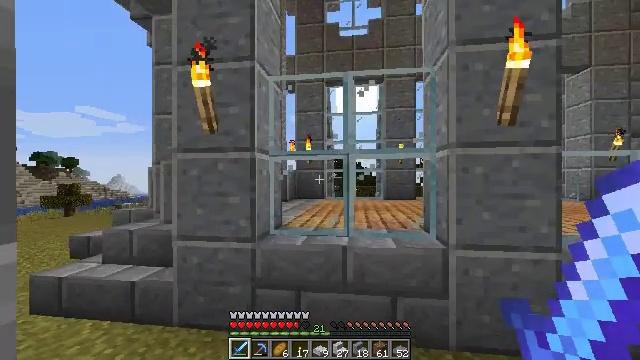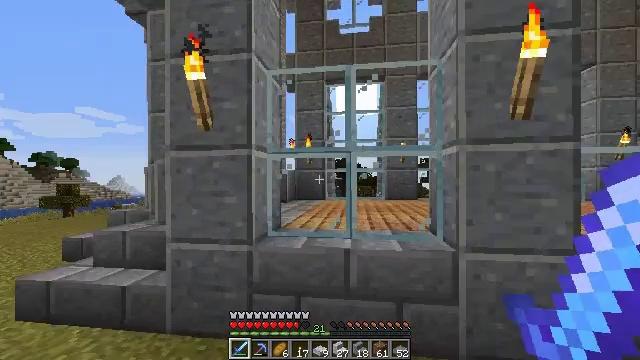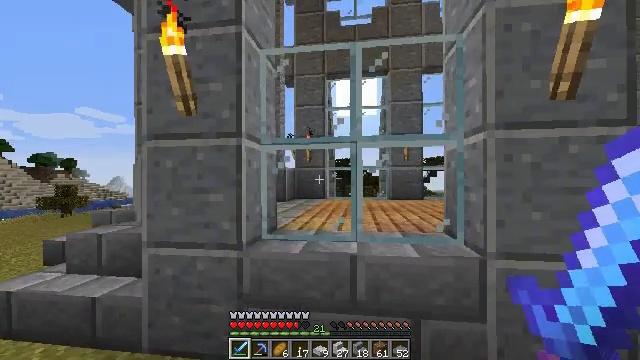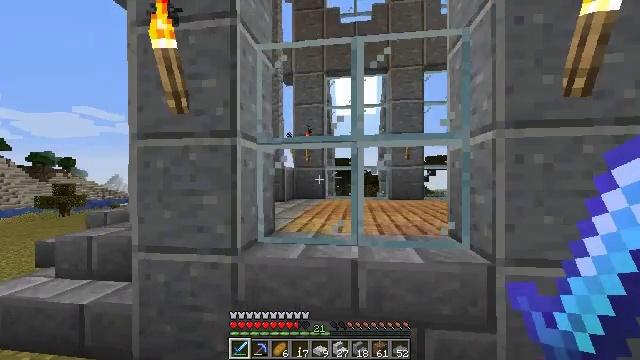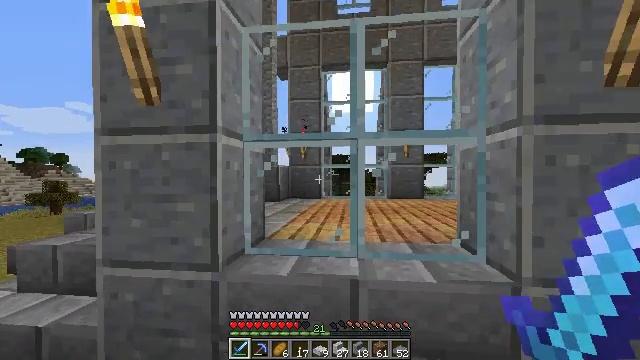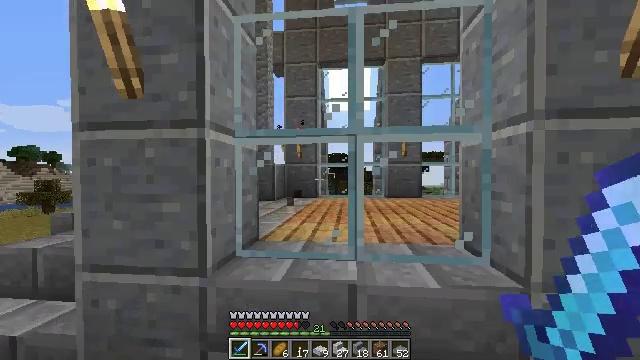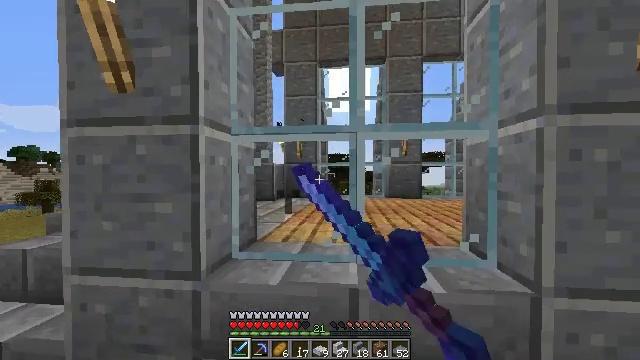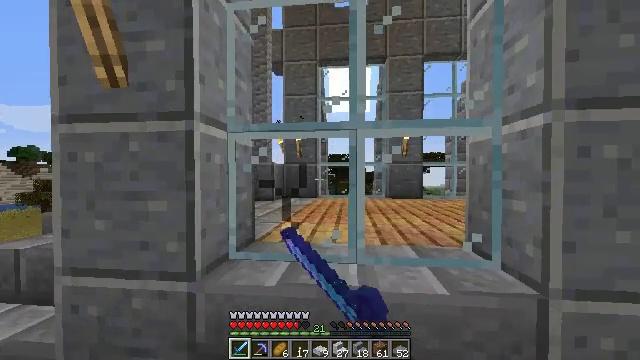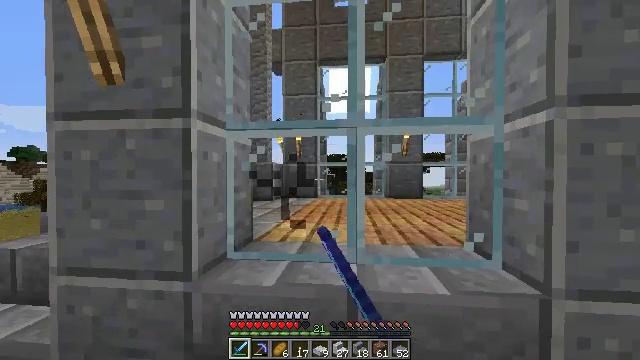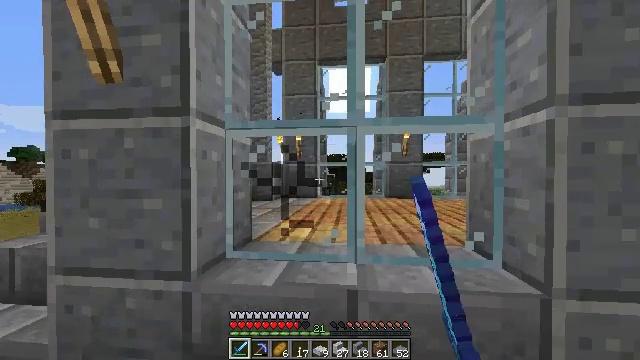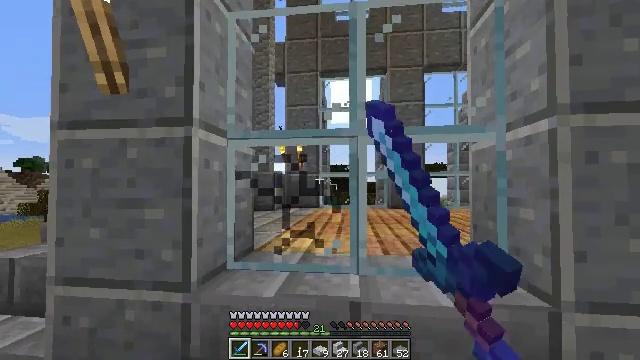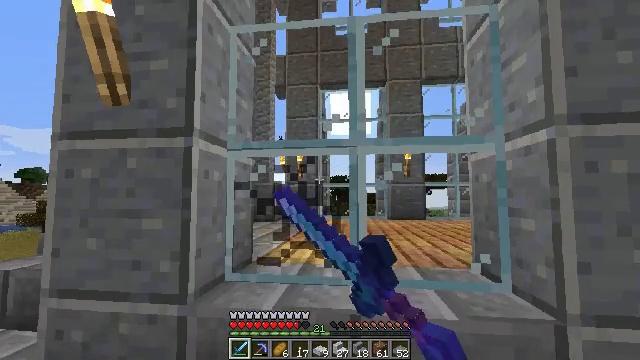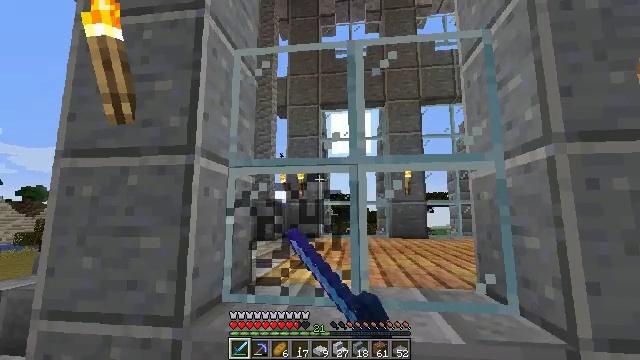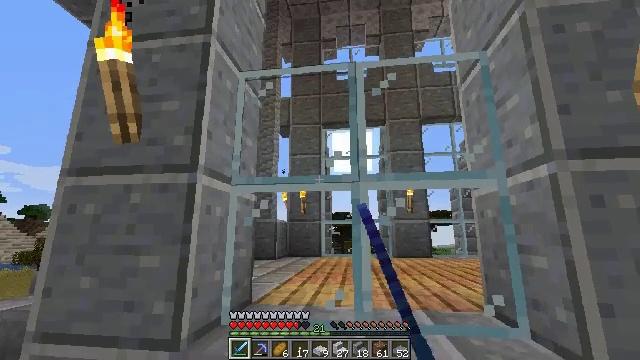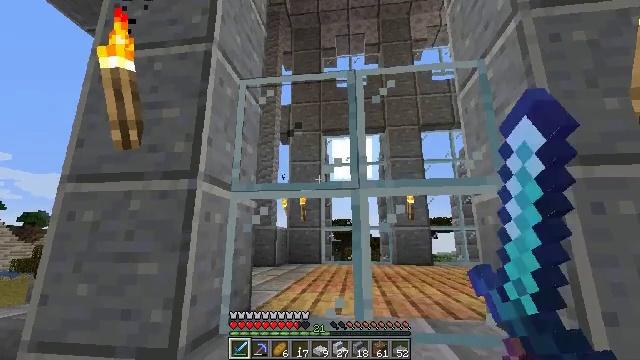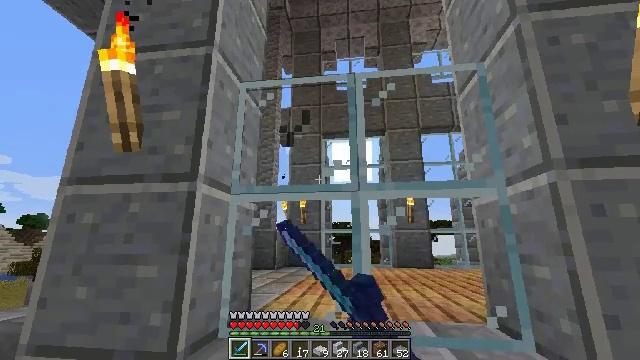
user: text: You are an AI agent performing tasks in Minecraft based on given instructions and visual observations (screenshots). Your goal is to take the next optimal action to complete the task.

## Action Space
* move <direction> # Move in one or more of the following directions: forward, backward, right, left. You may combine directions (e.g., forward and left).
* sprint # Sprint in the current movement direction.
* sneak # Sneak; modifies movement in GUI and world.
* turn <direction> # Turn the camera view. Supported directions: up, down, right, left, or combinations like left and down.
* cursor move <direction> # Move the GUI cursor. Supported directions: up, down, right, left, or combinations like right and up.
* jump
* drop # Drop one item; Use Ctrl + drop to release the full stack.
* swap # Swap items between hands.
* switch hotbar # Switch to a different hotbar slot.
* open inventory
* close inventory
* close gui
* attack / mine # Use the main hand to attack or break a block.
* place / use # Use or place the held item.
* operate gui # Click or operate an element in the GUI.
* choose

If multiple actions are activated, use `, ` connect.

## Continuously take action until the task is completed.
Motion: motion action
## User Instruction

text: Break the glass pane to collect it.
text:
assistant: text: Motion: move forward
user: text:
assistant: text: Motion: move forward
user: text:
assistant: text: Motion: move forward
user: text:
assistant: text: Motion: move forward
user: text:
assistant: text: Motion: attack / mine
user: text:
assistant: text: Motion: attack / mine
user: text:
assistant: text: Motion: attack / mine
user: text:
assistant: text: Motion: attack / mine
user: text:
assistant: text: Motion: attack / mine
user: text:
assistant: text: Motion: turn up, attack / mine
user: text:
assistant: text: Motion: turn up, attack / mine
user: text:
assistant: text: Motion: turn up, attack / mine
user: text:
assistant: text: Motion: turn up, attack / mine
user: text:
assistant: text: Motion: turn up, attack / mine
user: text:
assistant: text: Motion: attack / mine
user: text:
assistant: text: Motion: attack / mine
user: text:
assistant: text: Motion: attack / mine
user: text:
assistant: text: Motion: attack / mine
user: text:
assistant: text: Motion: attack / mine
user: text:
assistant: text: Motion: attack / mine
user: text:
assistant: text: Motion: attack / mine
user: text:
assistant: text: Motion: attack / mine
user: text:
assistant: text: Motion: no_op
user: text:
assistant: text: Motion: no_op
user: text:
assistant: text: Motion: no_op
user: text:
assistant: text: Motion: no_op
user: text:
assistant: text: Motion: no_op